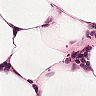
Metastatic tissue present: no